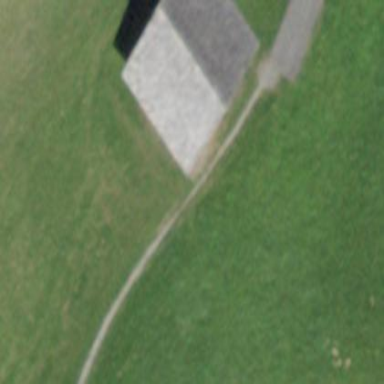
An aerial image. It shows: Barn.